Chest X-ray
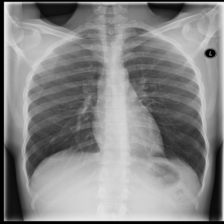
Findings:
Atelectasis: negative
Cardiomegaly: negative
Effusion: negative
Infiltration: positive
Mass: negative
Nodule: negative
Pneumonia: negative
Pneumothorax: negative
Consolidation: negative
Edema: negative
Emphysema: negative
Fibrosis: negative
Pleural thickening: negative
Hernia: negative